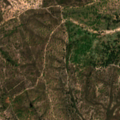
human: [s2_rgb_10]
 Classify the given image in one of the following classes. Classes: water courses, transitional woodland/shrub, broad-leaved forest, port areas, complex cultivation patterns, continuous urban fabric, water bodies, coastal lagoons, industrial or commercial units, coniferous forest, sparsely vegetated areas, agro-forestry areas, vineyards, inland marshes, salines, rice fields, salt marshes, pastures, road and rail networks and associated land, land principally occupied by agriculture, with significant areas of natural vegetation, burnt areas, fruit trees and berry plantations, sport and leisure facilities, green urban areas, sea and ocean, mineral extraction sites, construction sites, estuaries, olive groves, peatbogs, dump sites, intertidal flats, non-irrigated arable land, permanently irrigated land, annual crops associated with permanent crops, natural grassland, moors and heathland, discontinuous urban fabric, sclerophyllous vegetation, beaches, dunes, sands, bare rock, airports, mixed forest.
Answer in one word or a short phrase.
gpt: agro-forestry areas, broad-leaved forest